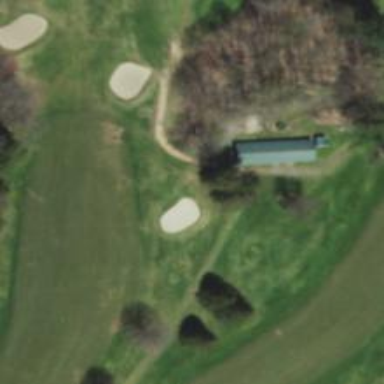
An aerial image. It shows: Path for golf carts.